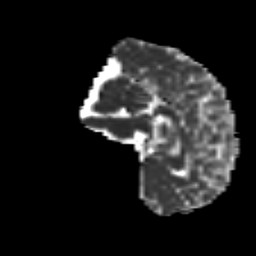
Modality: MD
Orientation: sagittal
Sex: male
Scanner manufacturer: siemens
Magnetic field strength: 3 T
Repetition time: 5 s
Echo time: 0.071 s